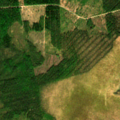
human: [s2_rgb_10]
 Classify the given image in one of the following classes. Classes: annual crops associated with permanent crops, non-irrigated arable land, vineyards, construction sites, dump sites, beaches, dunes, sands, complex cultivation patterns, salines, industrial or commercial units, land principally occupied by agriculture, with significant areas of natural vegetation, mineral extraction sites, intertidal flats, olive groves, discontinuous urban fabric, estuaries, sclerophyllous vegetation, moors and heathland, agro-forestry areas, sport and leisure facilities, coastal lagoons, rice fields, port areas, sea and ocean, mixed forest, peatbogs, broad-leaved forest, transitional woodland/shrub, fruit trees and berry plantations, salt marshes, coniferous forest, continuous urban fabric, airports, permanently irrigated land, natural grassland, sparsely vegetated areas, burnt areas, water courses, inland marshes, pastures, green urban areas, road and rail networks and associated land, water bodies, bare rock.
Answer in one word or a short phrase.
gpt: coniferous forest, mixed forest, transitional woodland/shrub, peatbogs